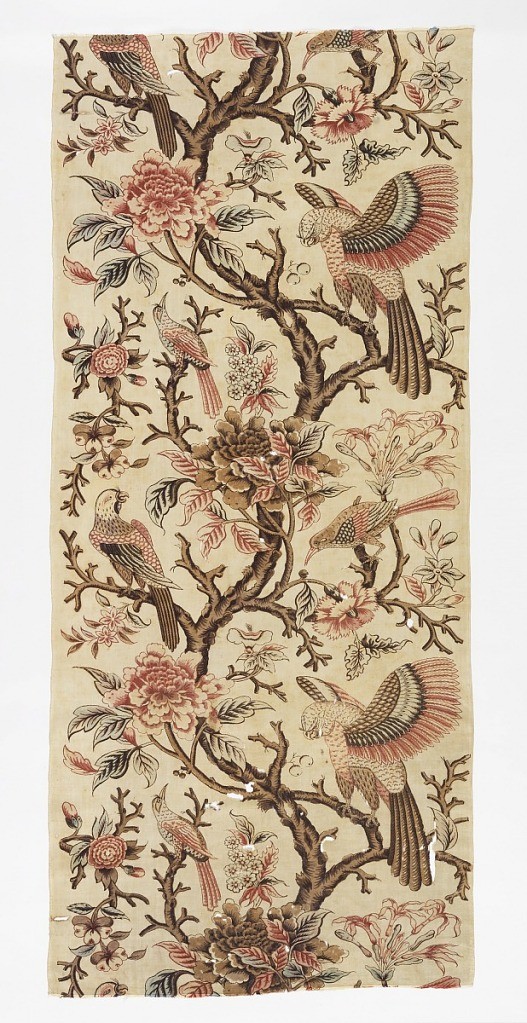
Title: Textile
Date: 1785–95
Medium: cotton Technique: block printed on plain weave
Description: Large scale design of a woody vine with exotic flowers, parrots and smaller birds, in shades of brown, tan, rose, red, blue, and faded violet on an off-white ground.  Fine picotage around parrot's eyes. Right selvedge present.